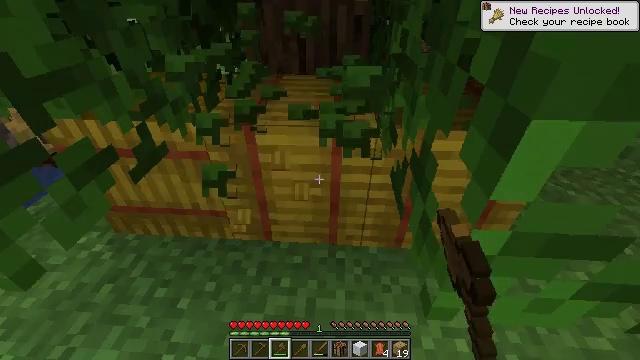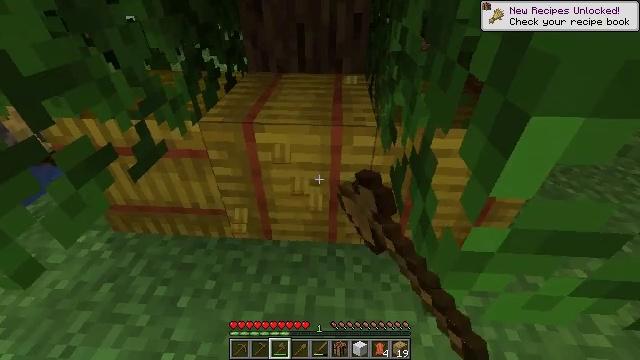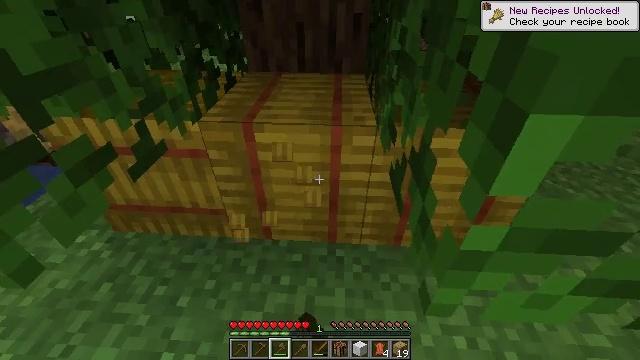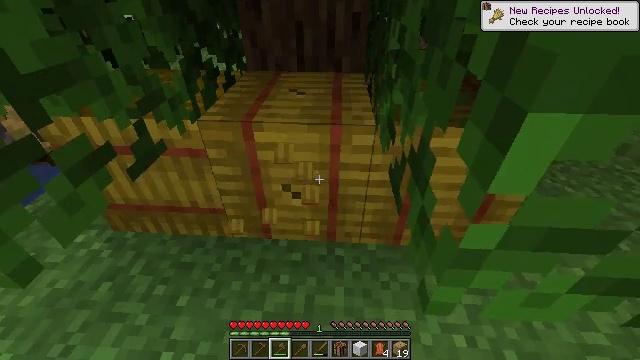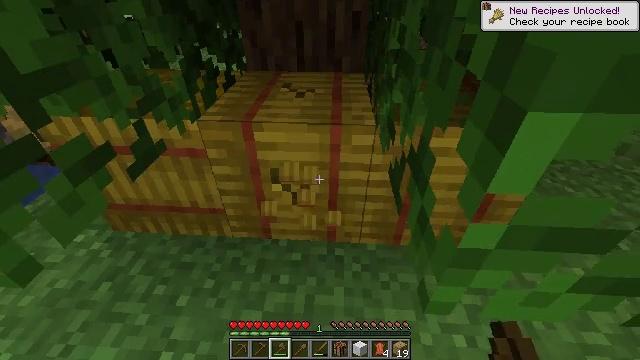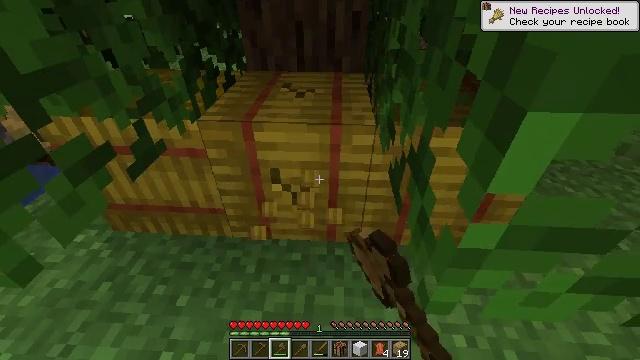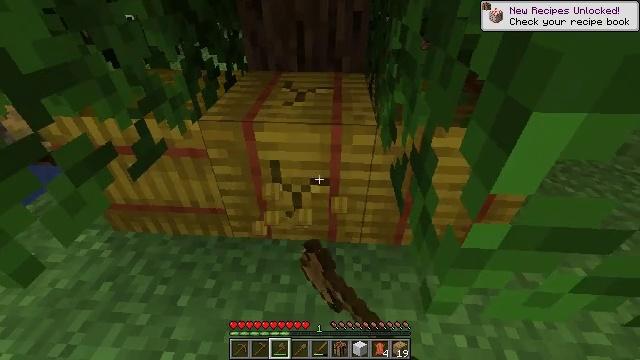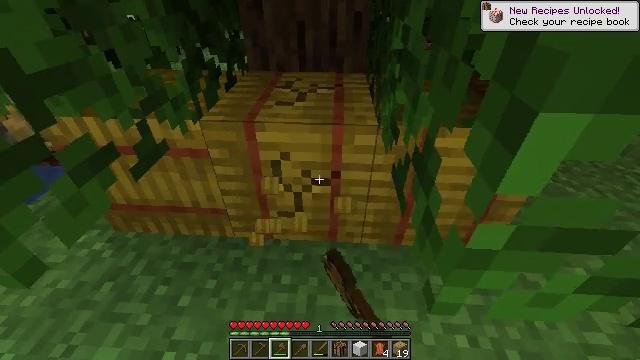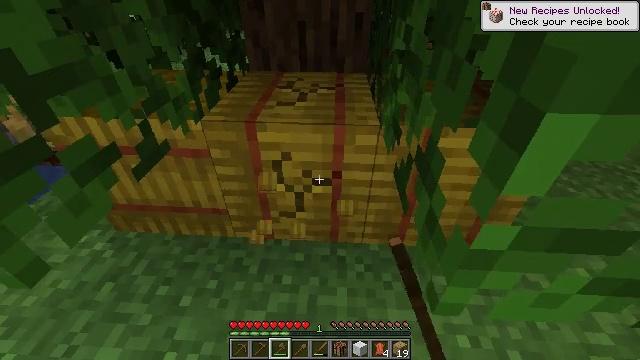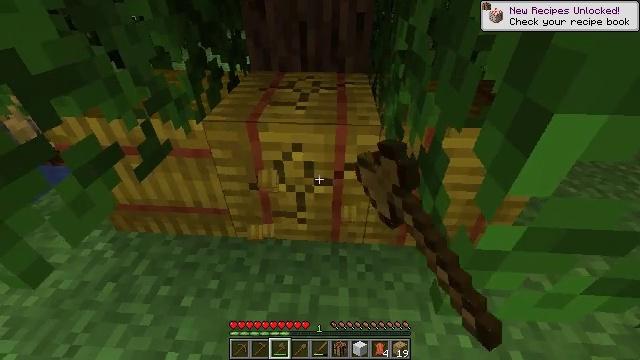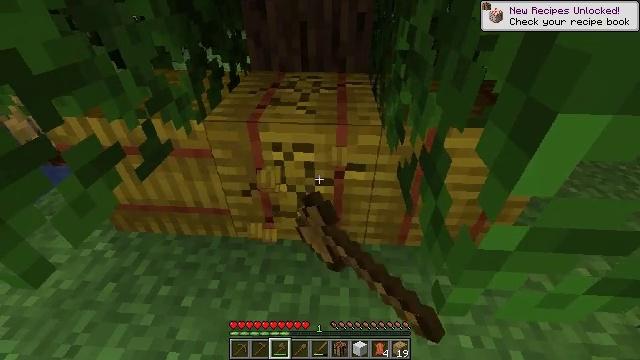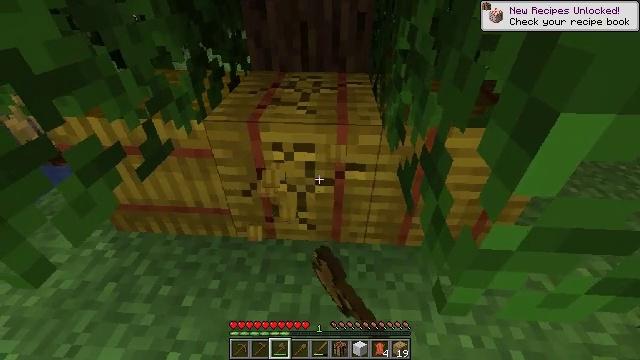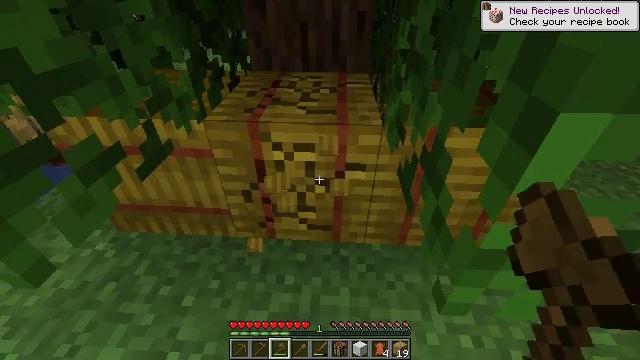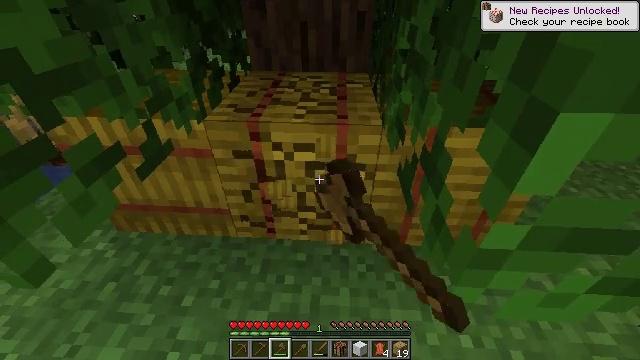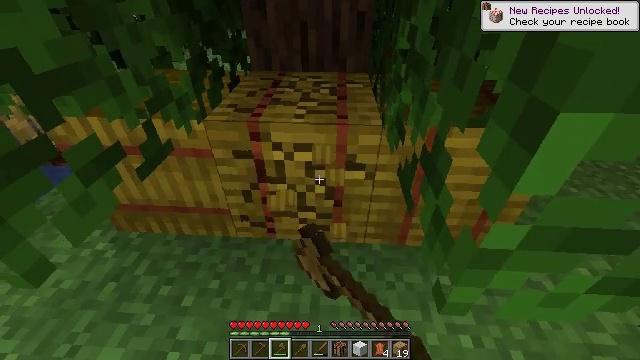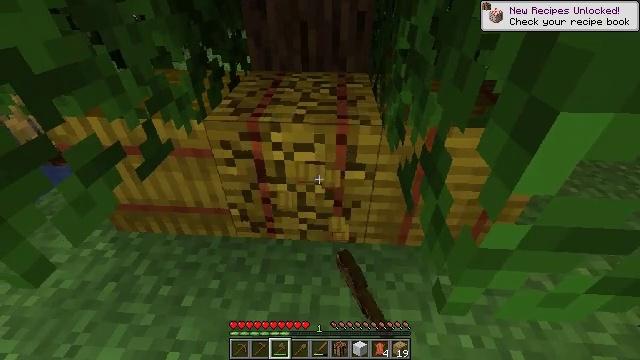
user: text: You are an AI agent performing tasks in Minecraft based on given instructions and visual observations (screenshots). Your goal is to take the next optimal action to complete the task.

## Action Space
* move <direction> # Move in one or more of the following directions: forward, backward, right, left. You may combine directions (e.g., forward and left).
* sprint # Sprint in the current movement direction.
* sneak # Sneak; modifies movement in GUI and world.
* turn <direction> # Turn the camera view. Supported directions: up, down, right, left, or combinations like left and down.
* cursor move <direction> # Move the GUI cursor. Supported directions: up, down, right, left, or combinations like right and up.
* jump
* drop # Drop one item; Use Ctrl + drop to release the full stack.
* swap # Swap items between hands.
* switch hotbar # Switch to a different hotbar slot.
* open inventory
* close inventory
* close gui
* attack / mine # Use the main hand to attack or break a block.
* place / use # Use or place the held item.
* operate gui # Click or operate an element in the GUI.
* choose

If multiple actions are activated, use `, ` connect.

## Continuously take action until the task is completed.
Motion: motion action
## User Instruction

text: Break the hay block to collect it.
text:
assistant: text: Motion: attack / mine
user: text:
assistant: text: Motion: attack / mine
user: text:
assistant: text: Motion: attack / mine
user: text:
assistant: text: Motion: attack / mine
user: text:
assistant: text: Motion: attack / mine
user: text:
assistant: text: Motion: move forward, attack / mine
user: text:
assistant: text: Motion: move forward, attack / mine
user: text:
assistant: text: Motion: move forward, attack / mine
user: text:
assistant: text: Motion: attack / mine
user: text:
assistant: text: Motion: attack / mine
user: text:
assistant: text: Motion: attack / mine
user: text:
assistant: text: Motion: attack / mine
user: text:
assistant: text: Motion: attack / mine
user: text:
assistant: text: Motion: attack / mine
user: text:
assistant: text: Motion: attack / mine
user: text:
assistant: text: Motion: attack / mine
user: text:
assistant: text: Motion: move forward, attack / mine
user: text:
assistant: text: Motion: move forward, turn left, attack / mine
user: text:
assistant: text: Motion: move forward, turn left, attack / mine
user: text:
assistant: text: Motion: move forward, turn left, attack / mine
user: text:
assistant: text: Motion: move forward, attack / mine
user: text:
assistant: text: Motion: turn left, attack / mine
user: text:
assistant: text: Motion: turn left and down, attack / mine
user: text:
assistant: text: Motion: attack / mine
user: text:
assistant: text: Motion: attack / mine
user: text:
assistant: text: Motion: attack / mine
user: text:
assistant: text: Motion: turn left, attack / mine
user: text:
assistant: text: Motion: attack / mine
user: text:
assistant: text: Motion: attack / mine
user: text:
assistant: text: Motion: attack / mine